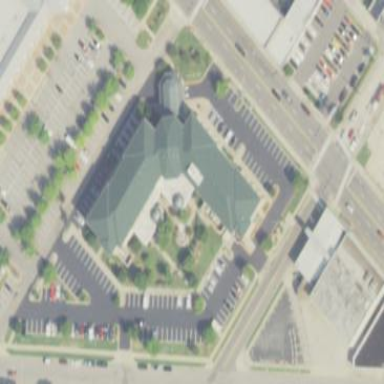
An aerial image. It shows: Hotel building.